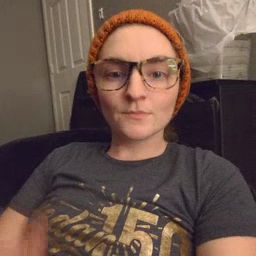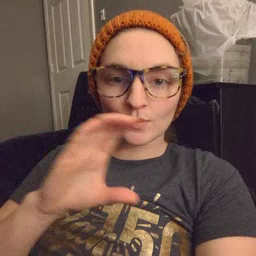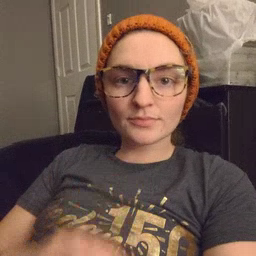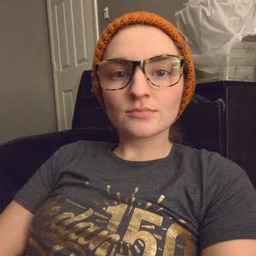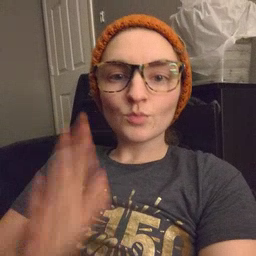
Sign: chocolate